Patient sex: M
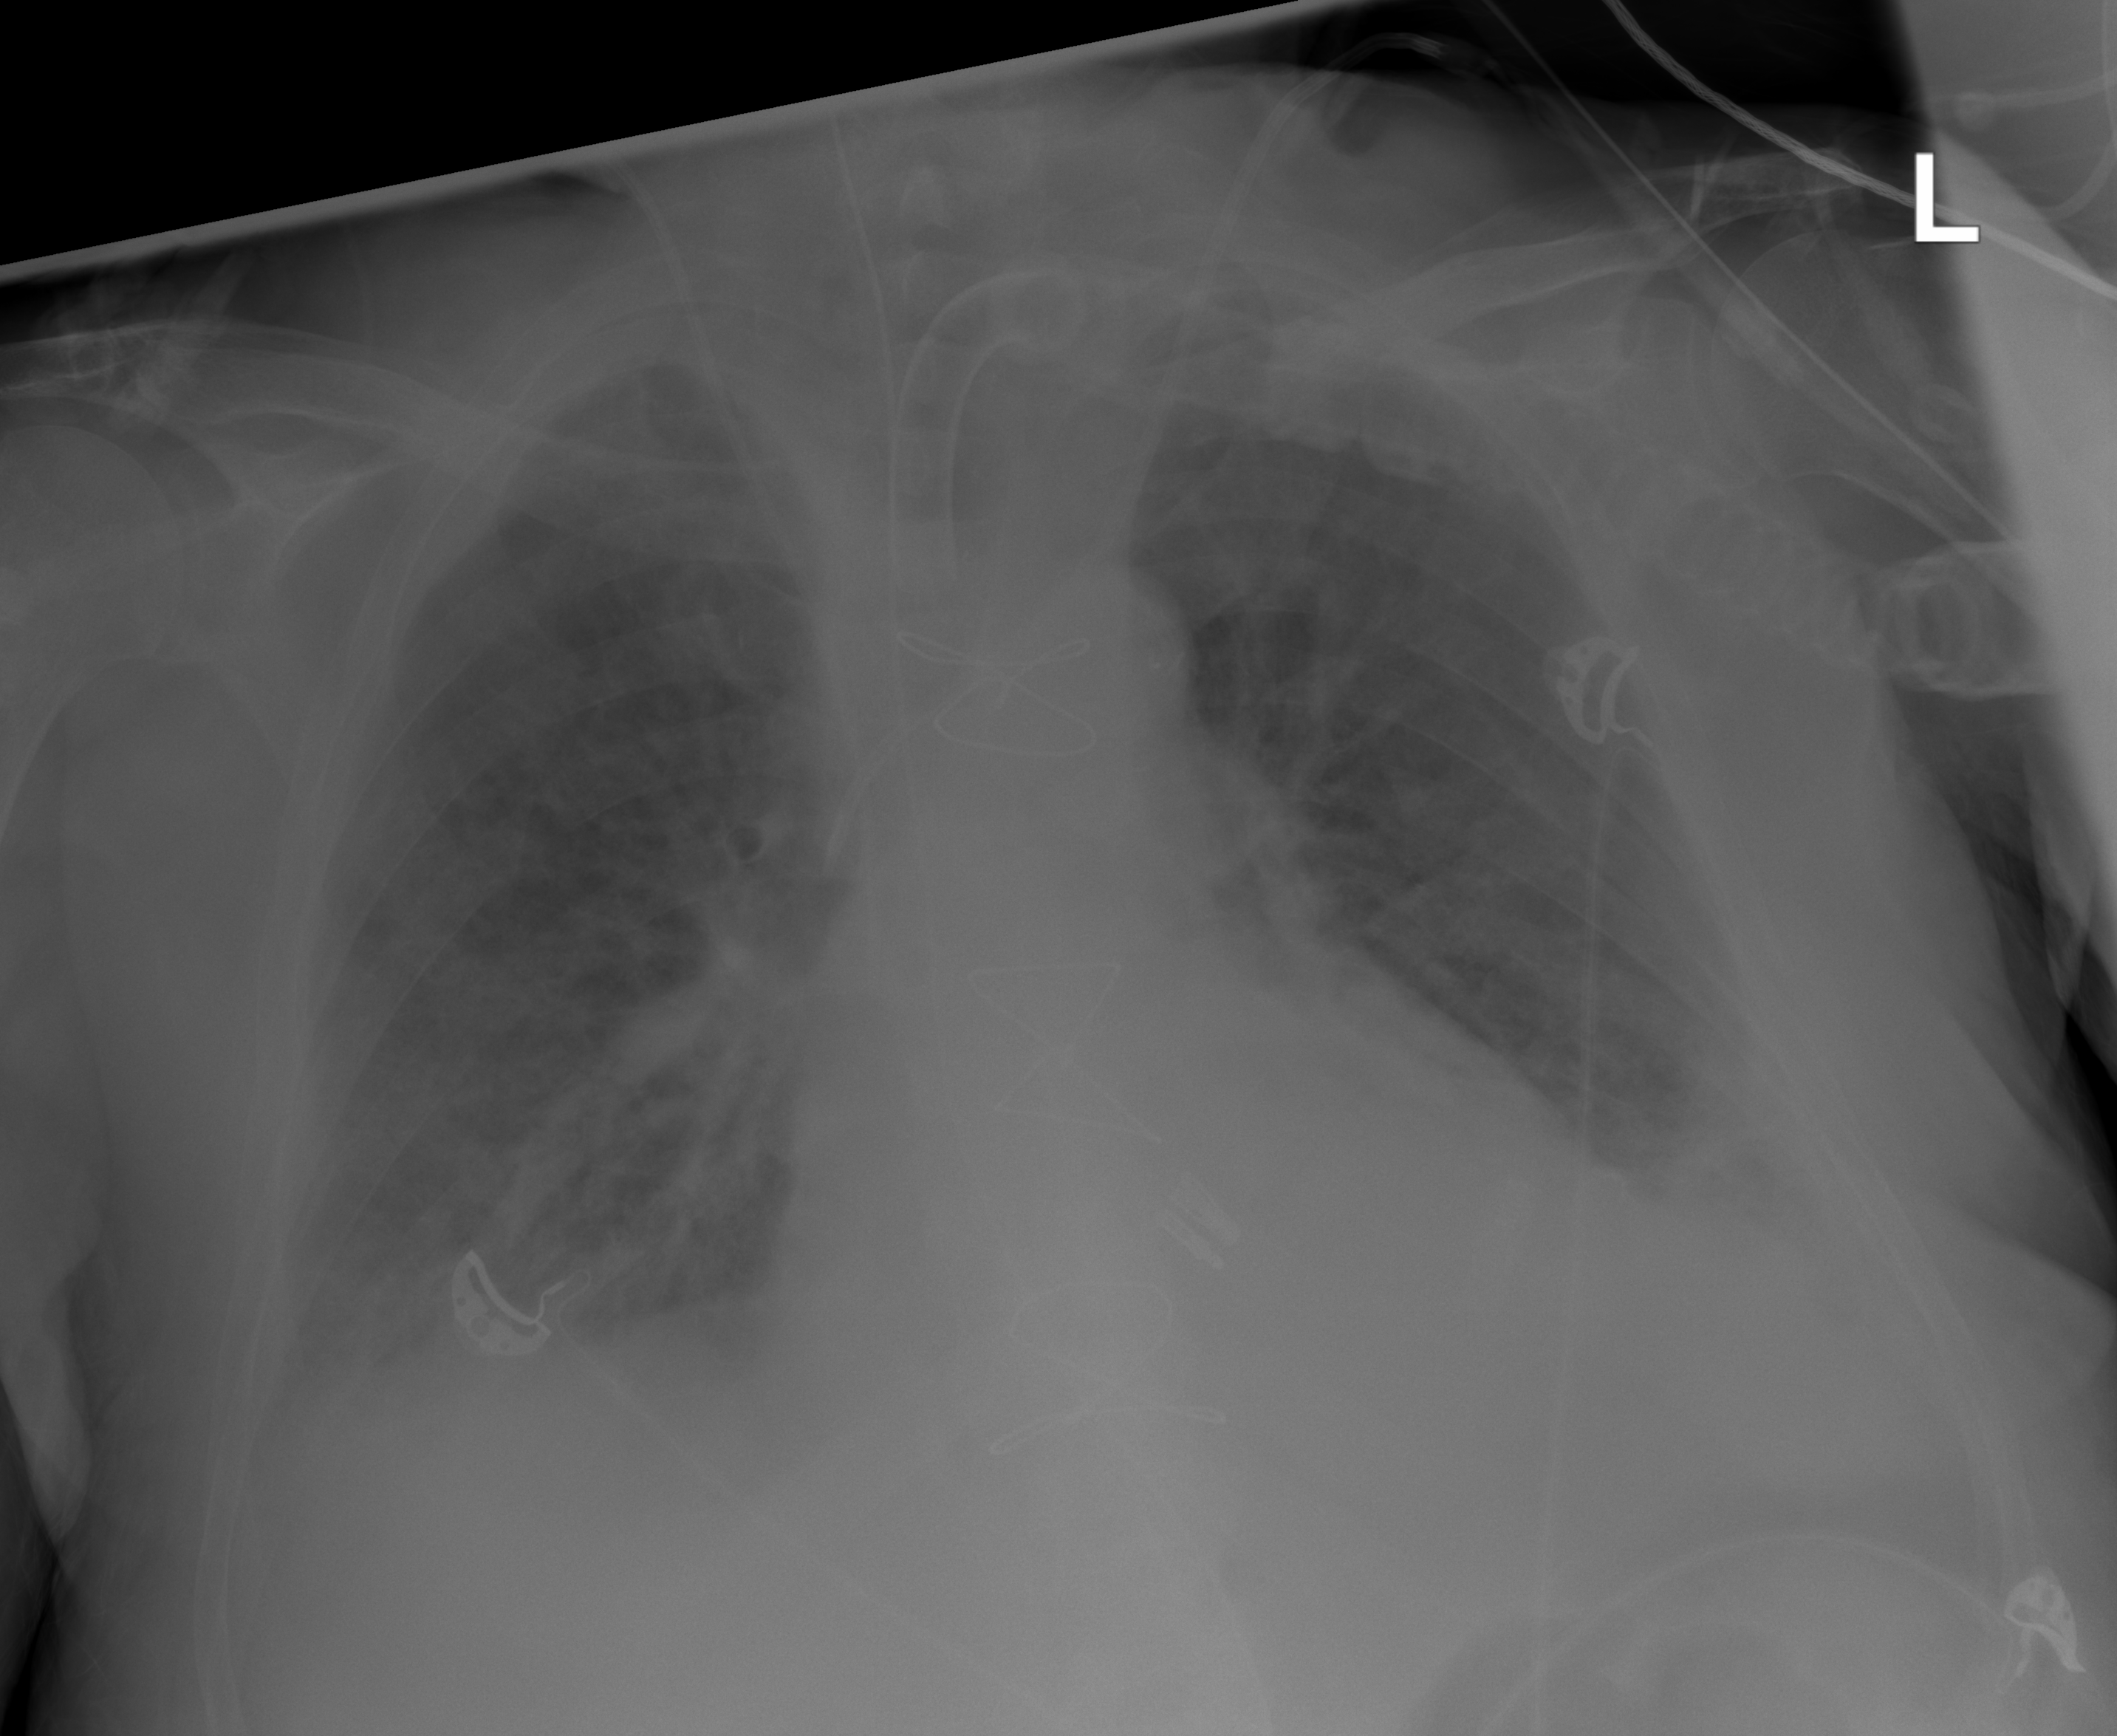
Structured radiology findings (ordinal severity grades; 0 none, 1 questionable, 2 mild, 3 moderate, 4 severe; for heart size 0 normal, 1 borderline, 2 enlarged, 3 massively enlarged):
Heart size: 2
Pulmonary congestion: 2
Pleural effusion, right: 2
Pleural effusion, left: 2
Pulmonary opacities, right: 2
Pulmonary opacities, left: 2
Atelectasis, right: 2
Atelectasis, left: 2